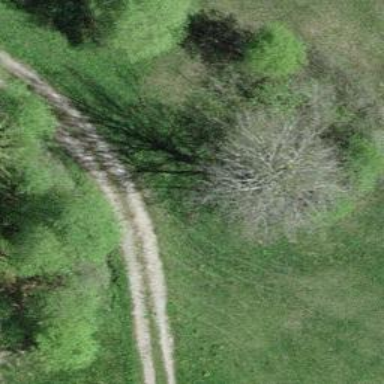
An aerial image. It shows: Gravel track with grade 2 tracktype.